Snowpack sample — Buffalo Mountain, Silverthorne, Colorado, USA (1/25/25, 10:11 AM MST)
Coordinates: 39.6222, -106.1139
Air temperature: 22 °F
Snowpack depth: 110 cm
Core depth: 30 cm
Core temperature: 42.8 °F
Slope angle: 12°, slope face: 102°
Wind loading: high
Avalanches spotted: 0
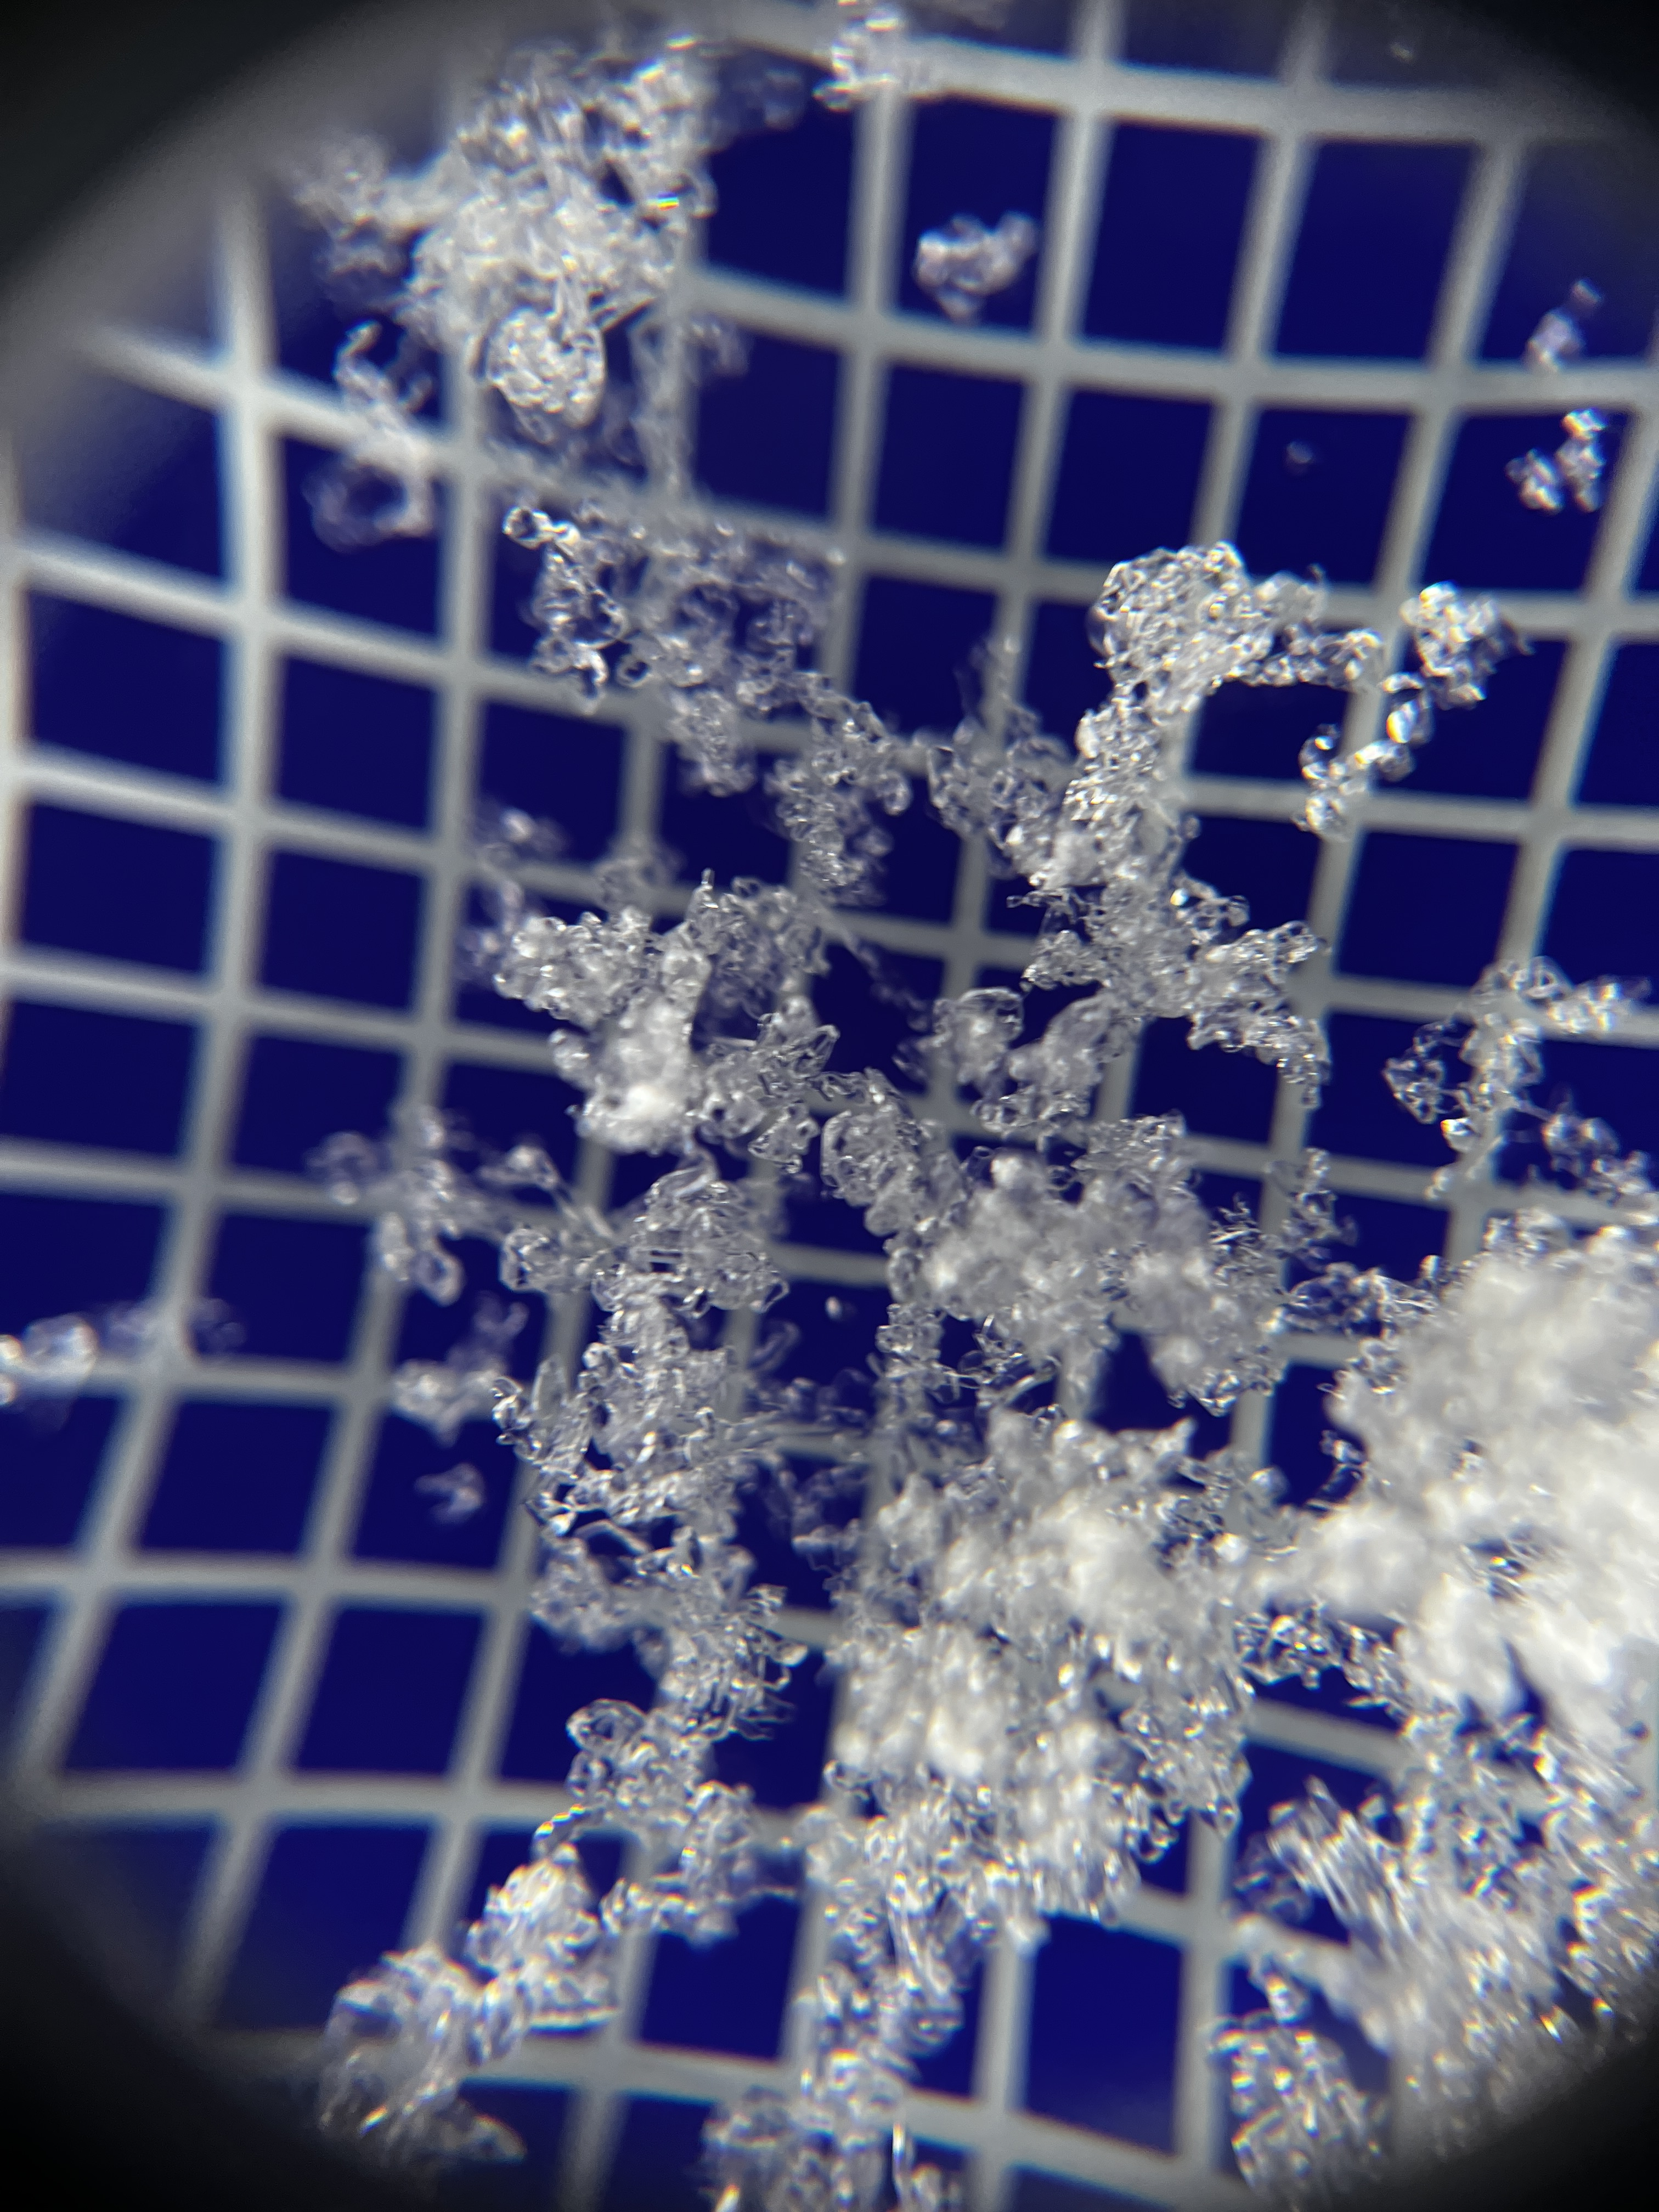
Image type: magnified_profile
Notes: No avalanches nearby, collected on the outskirts of a fire break 15 meters from the treeline, on way to Buffalo and Red Mountain